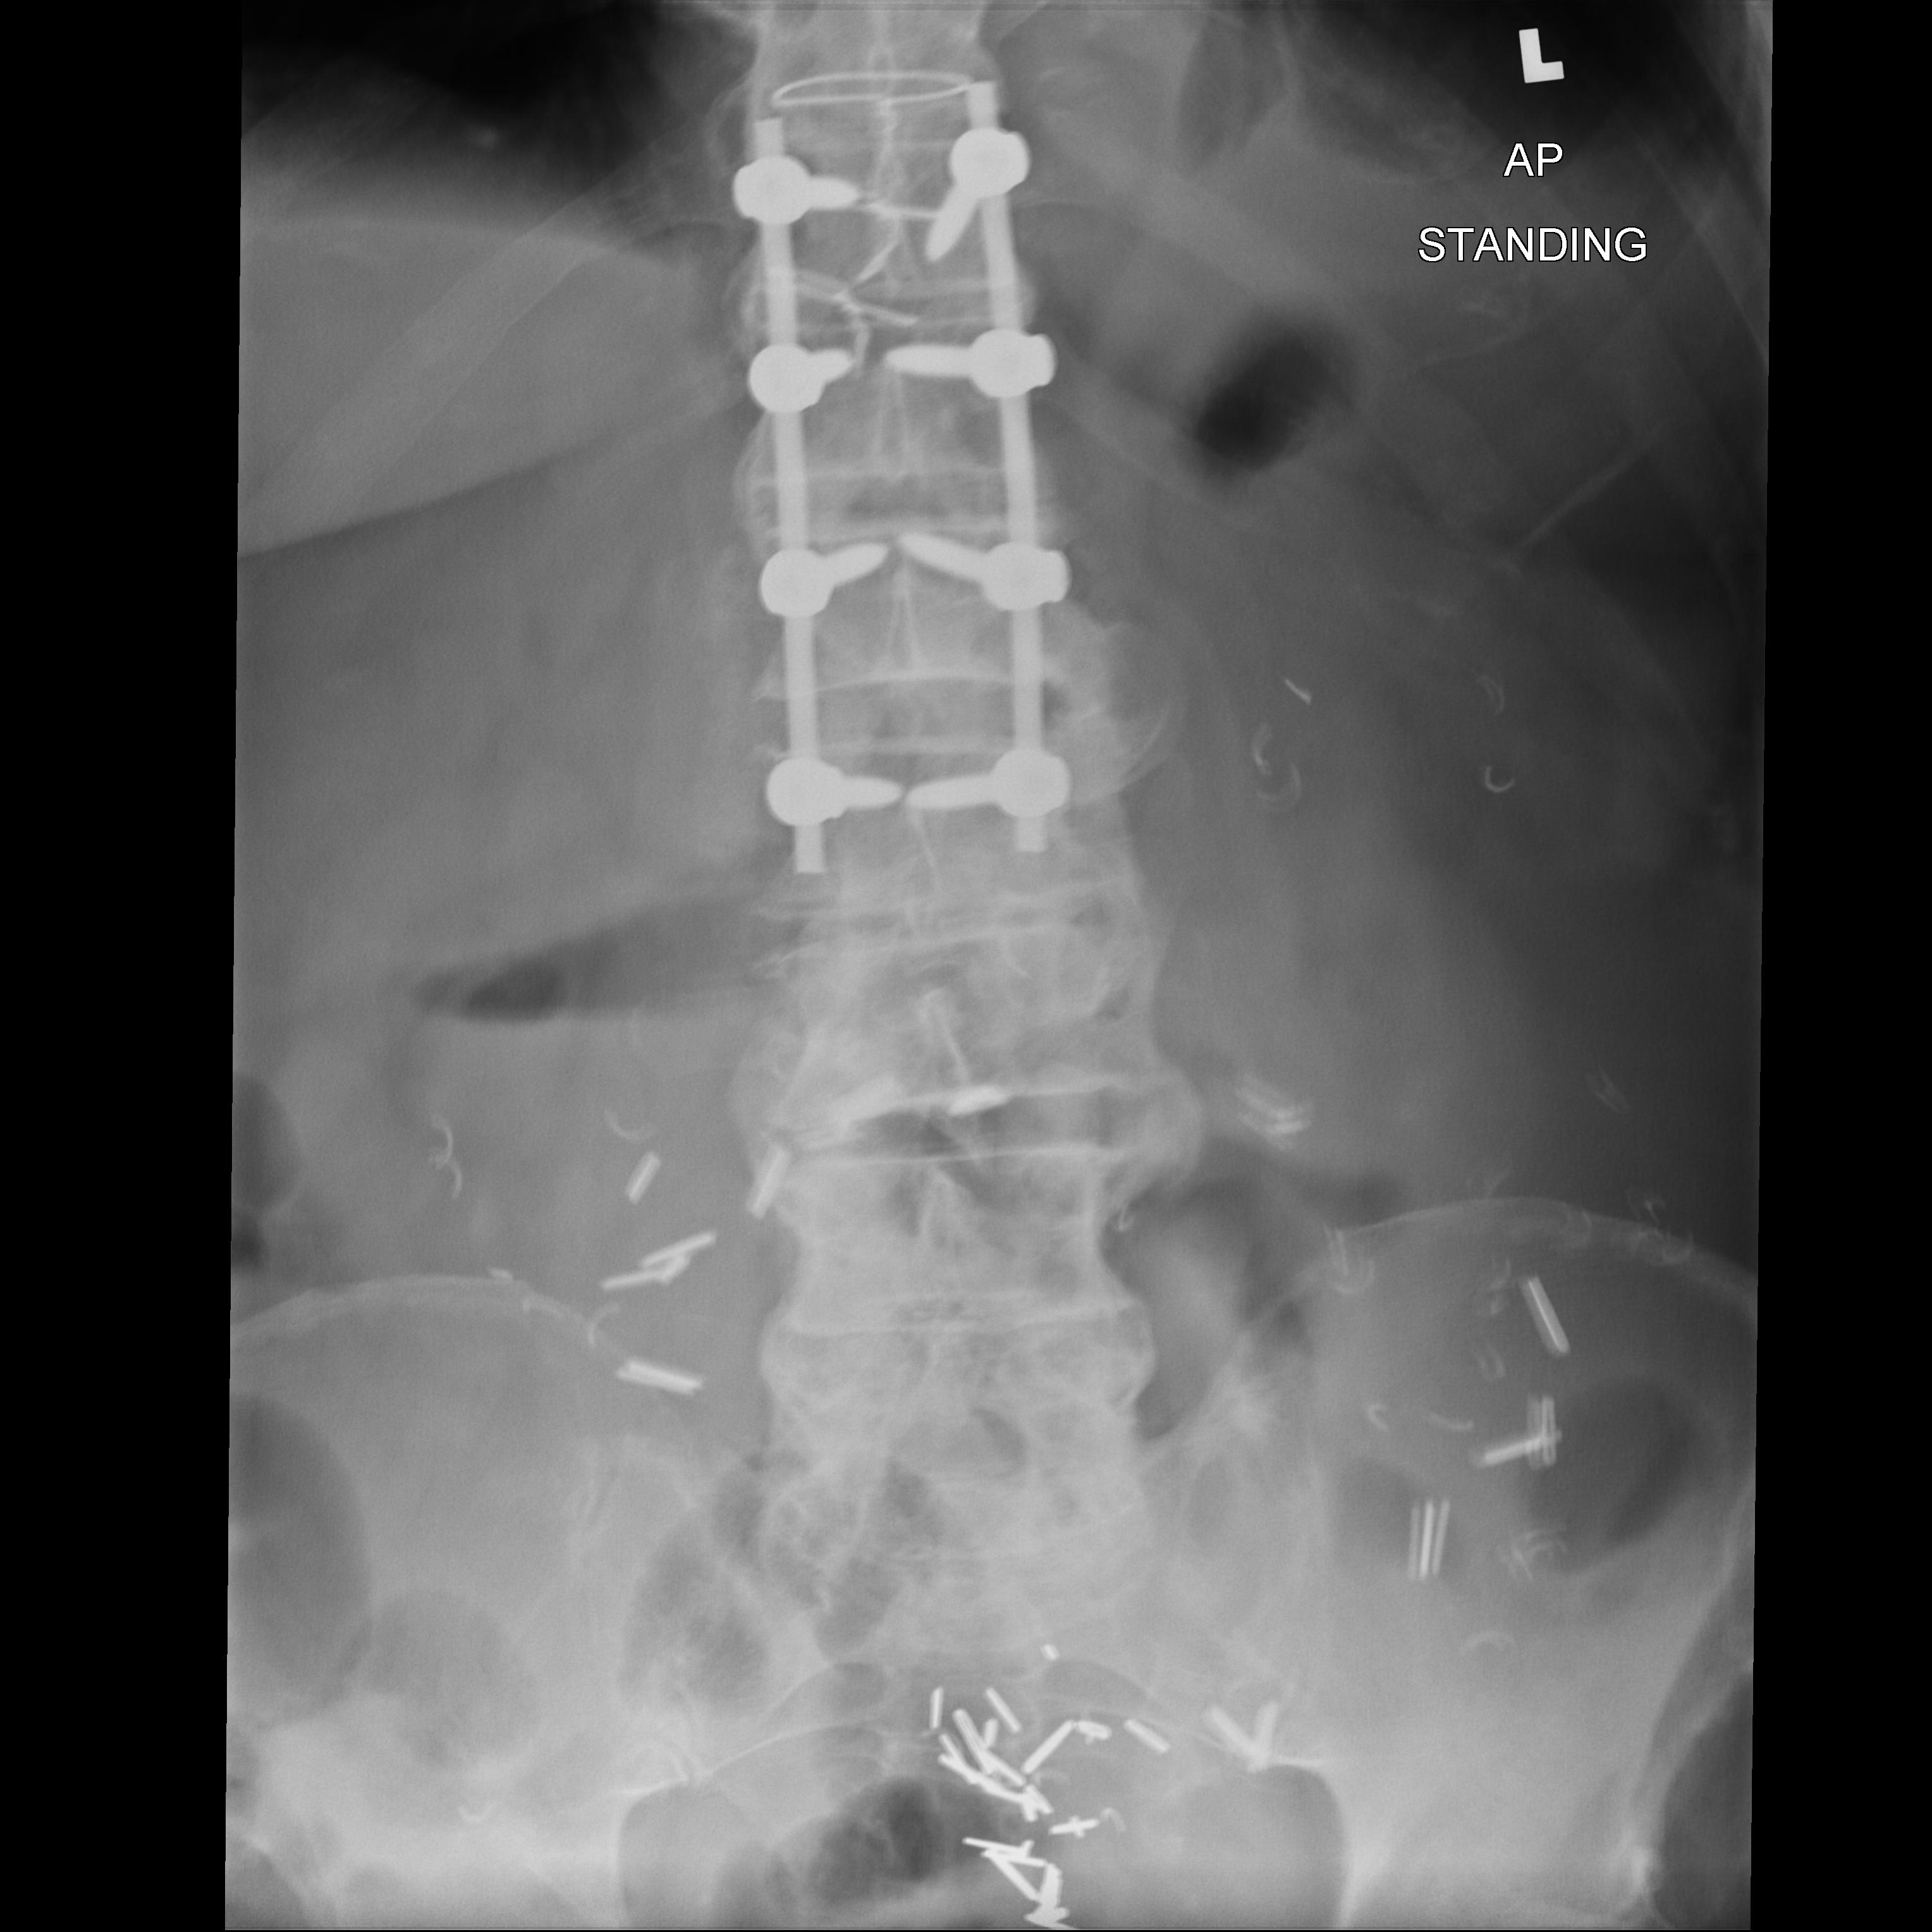
View: AP